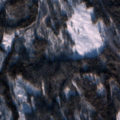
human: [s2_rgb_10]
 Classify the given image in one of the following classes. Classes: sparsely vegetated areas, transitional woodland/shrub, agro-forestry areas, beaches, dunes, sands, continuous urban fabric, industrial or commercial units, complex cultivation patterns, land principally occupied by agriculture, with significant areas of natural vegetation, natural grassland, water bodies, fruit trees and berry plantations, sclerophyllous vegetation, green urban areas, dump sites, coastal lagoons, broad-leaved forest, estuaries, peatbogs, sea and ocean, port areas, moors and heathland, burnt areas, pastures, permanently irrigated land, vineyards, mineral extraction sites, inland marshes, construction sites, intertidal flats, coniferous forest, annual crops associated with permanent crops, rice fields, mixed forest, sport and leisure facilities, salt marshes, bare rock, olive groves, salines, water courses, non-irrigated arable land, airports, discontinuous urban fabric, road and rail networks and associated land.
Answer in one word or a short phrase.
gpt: coniferous forest, mixed forest, transitional woodland/shrub